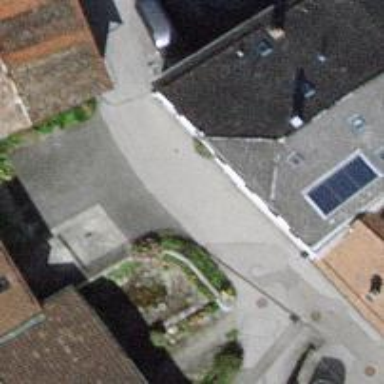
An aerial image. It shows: Alleyway designated as service road.